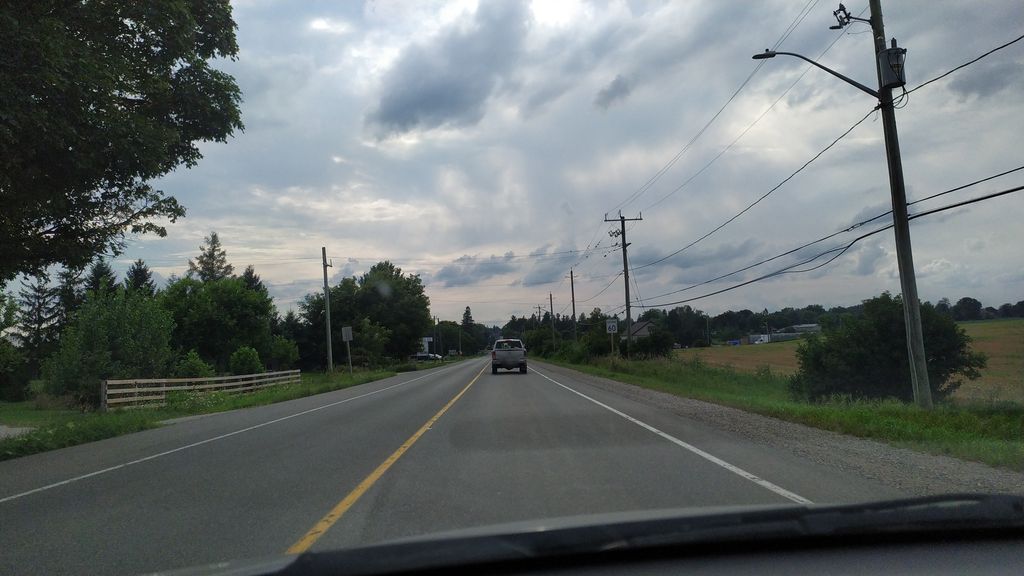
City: kitchener-waterloo